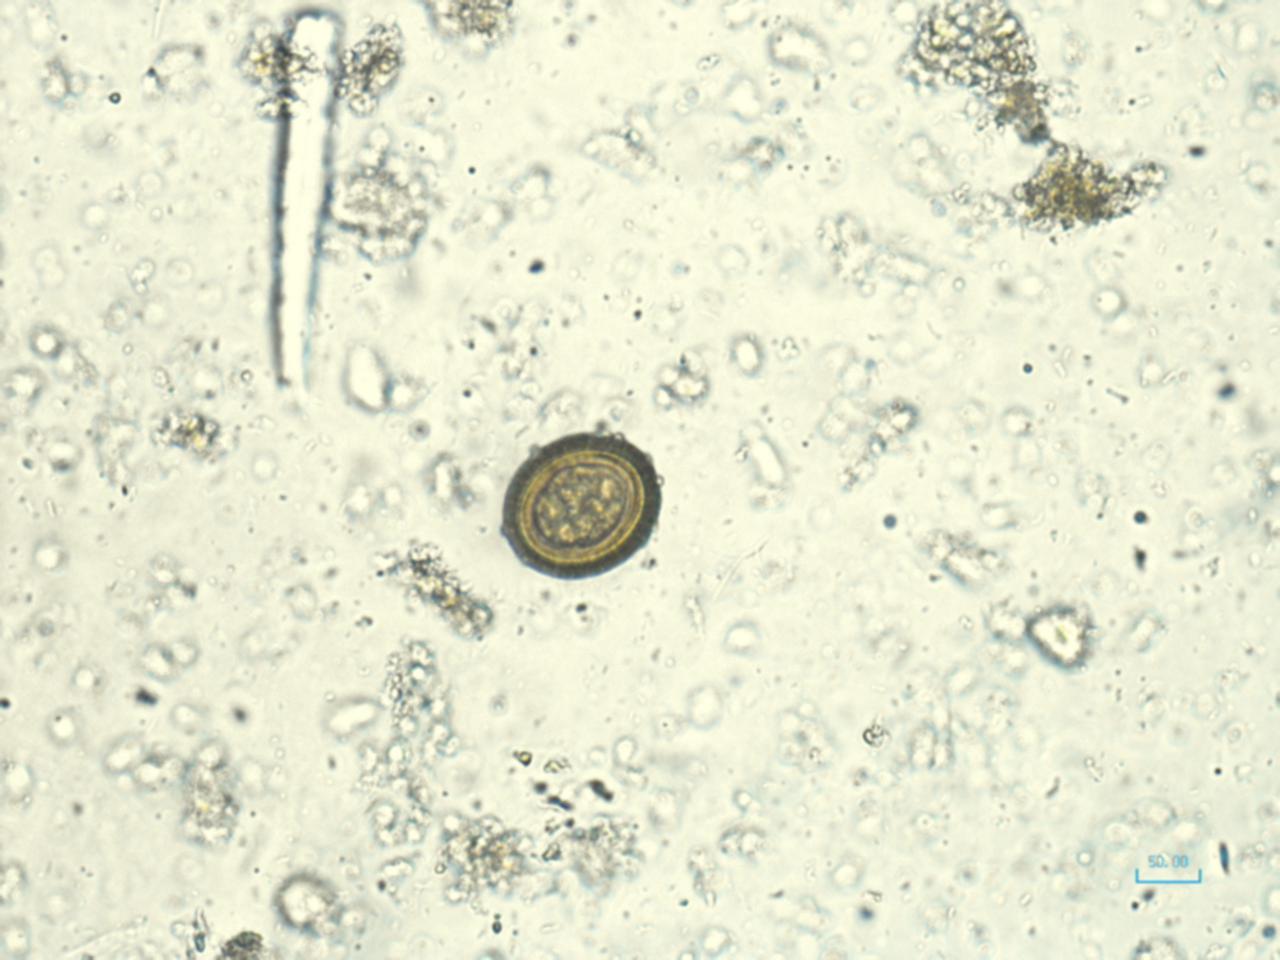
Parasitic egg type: Taenia spp. egg